Question: I have the following HTML structure (this structure is important for me):
'''
<div>
<div class="element">
<div contenteditable="true" class="inputdiv"></div>
</div>
<div class="element" id="zbtn">OK</div>
</div>
'''
and CSS:
'''
.inputdiv {
width: 100px;
height: 16px;
overflow: hidden;
padding: 3px 3px 2px;
white-space: nowrap;
border: 1px solid #aaa;
border-radius: 2px;
}
.element {
font-size: 11px;
font-family: Helvetica,Arial;
display: inline-block;
}
'''
I create a simple jQuery UI button from a DIV (this is also important):
'''
$('#zbtn').button();
'''
The button is normally aligned in Chrome, .
Please see that image:

and jsFiddle:
<URL>
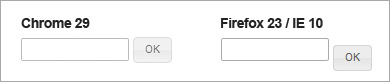
Answer: Add 'vertical-align:middle' to '.element', updated fiddle <URL>